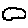
Label: cloud